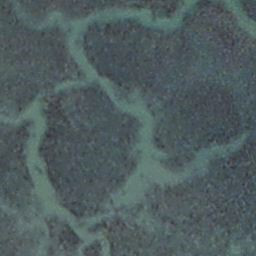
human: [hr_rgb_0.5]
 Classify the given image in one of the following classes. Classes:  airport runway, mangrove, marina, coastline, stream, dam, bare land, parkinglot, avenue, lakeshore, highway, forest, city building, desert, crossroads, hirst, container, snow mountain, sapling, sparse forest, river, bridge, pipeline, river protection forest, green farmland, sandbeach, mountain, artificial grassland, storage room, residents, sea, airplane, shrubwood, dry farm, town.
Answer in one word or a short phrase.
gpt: stream